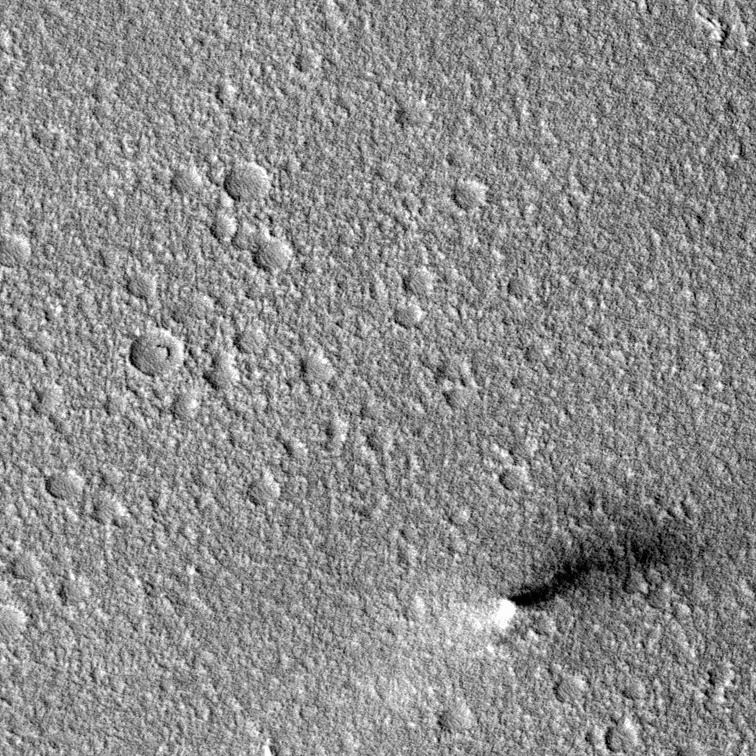
Label: dustdevil